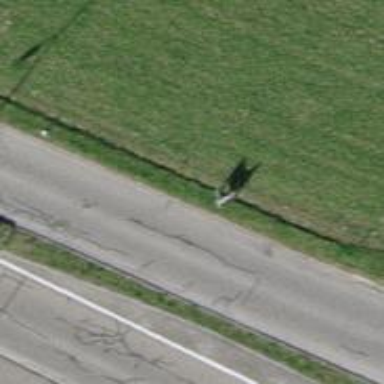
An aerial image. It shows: Asphalt road classified as primary highway.